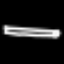
Label: pencil